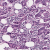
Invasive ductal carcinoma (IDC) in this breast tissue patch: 1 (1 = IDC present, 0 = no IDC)